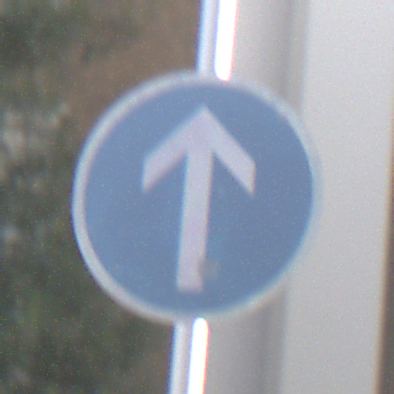
Verkehrszeichen: VorgeschriebeneFahrtrichtungGeradeaus
Umgebung: Outdoor, Urban
Tageszeit: MorningAfternoon
Wetter: PartlyCloudy
Licht: Natural
Jahreszeit: NotSpecified
Kontrast: HighContrast